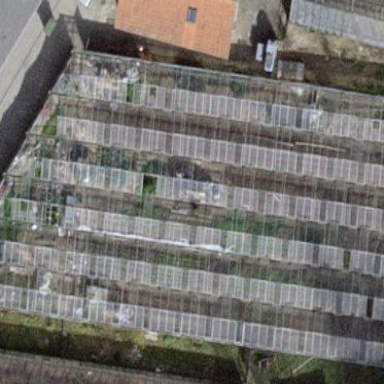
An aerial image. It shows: Greenhouse.